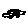
Label: car